Field crop: tomato
Growth stage: 2
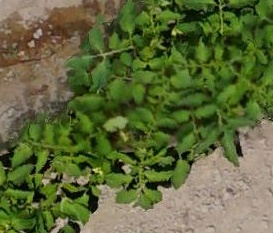
Species: tomato